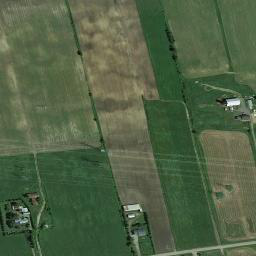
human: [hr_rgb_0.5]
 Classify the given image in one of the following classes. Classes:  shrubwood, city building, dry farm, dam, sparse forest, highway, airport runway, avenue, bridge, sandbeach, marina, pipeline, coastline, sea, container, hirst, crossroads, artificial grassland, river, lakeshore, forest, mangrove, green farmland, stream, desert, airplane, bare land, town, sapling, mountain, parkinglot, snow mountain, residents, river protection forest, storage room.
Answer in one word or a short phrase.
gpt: green farmland